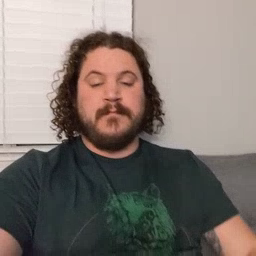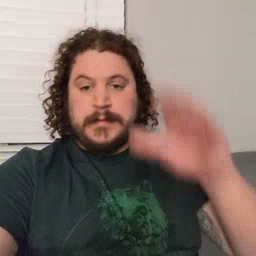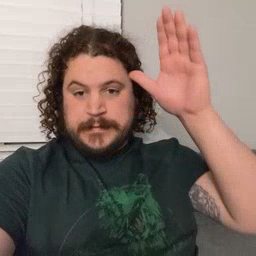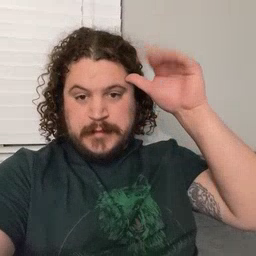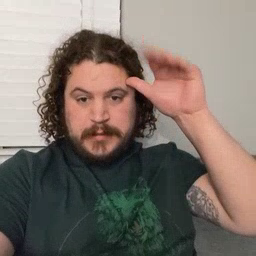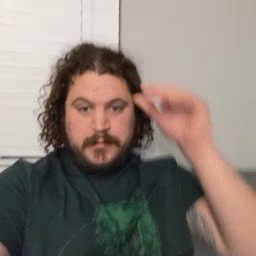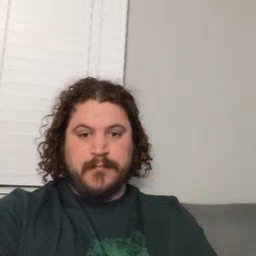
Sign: donkey